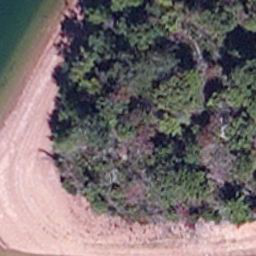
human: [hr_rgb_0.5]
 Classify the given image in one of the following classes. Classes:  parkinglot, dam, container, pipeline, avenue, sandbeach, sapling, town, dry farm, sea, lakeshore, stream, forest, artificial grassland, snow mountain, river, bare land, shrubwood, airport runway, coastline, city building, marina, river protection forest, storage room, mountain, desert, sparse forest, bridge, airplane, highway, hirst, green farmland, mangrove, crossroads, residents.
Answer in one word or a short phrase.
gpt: lakeshore